Field crop: maize
Growth stage: 2
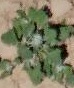
Species: chenopodium